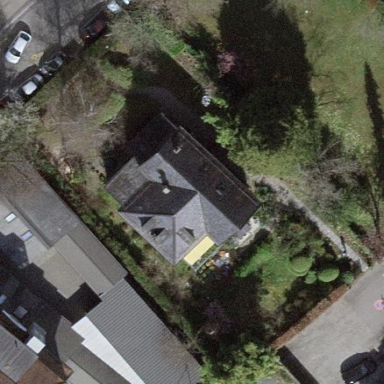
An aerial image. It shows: Garden enclosed by fence.